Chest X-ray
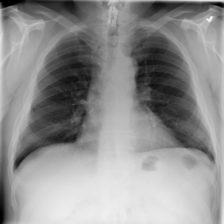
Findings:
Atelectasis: negative
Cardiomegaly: negative
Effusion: negative
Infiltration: positive
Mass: negative
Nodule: negative
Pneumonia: negative
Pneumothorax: negative
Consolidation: negative
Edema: negative
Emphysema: negative
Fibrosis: negative
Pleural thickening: negative
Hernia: negative